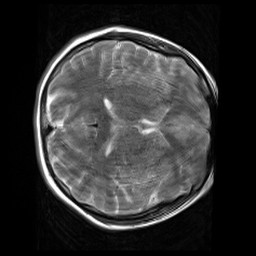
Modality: T2w
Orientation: axial
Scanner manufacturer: siemens
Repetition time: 3.9 s
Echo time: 0.076 s